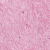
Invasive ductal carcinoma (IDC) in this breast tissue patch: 0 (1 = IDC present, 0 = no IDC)